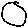
Label: circle